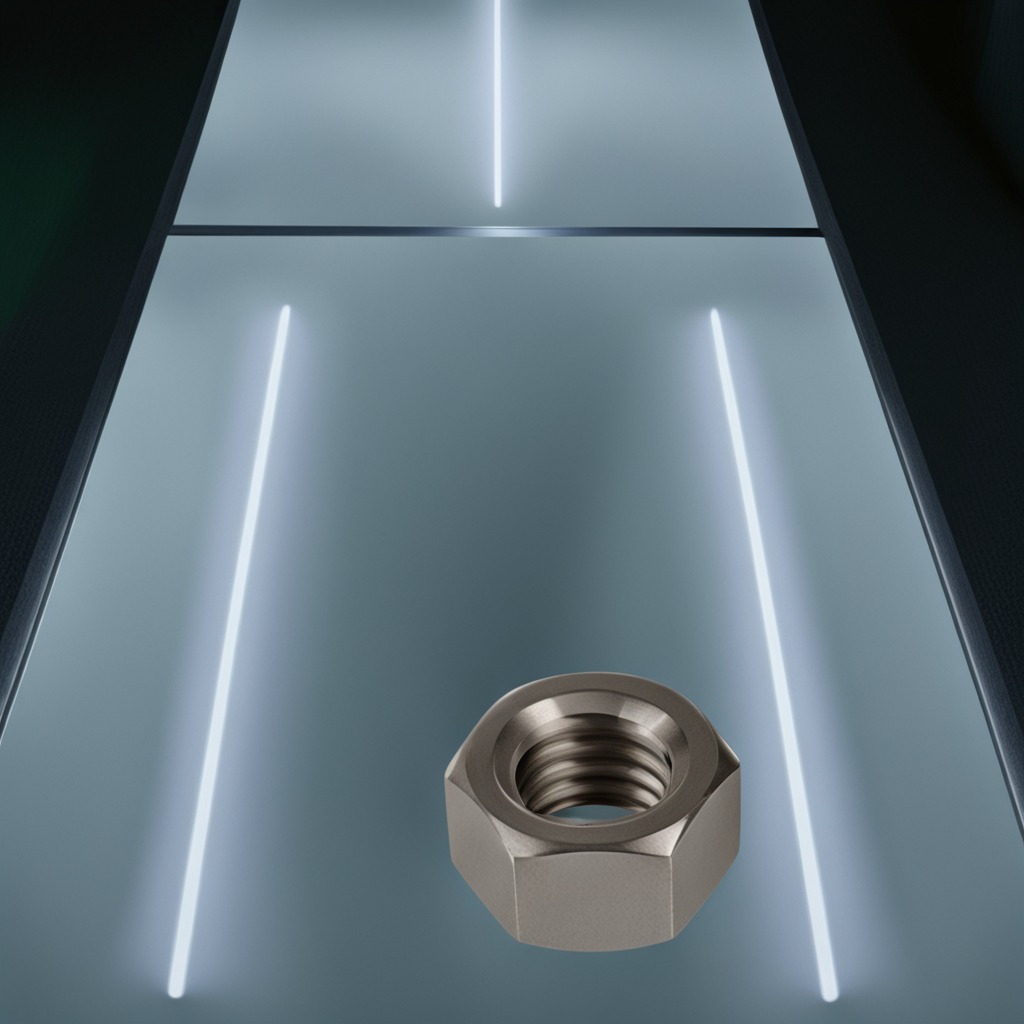
A metal nut lies on a clean empty table in a railway signal maintenance room lit by harsh overhead fluorescents.